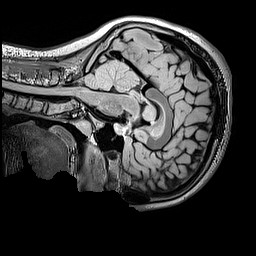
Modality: FLAIR
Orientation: sagittal
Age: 11
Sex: female
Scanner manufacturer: siemens
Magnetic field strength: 3 T
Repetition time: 5 s
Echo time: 0.388 s